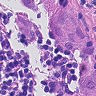
Metastatic tissue present: yes